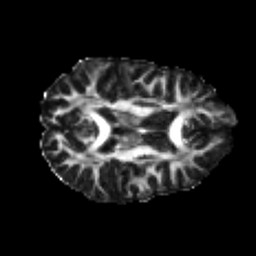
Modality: FA
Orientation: axial
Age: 19
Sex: female
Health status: healthy
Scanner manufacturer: philips
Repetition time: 7.384 s
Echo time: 0.08599 s